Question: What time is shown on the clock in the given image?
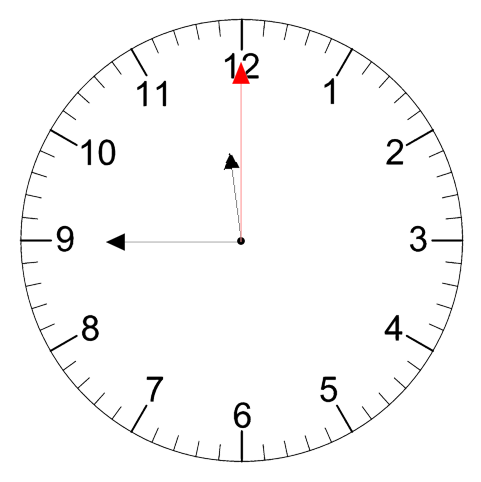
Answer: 11:45:00